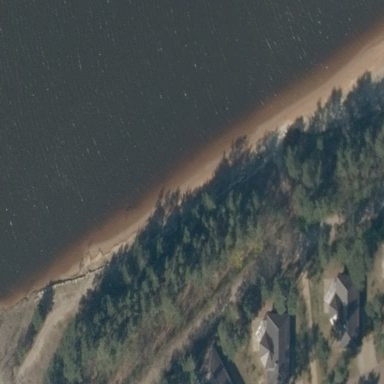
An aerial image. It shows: Beautiful beach with natural surroundings.